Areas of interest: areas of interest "Traffic and Vehicle Management"
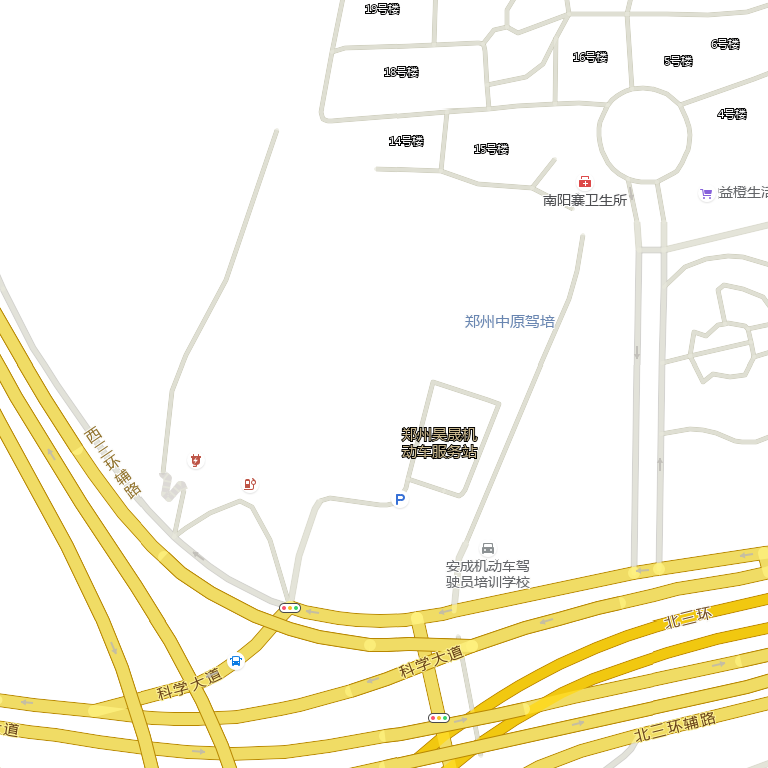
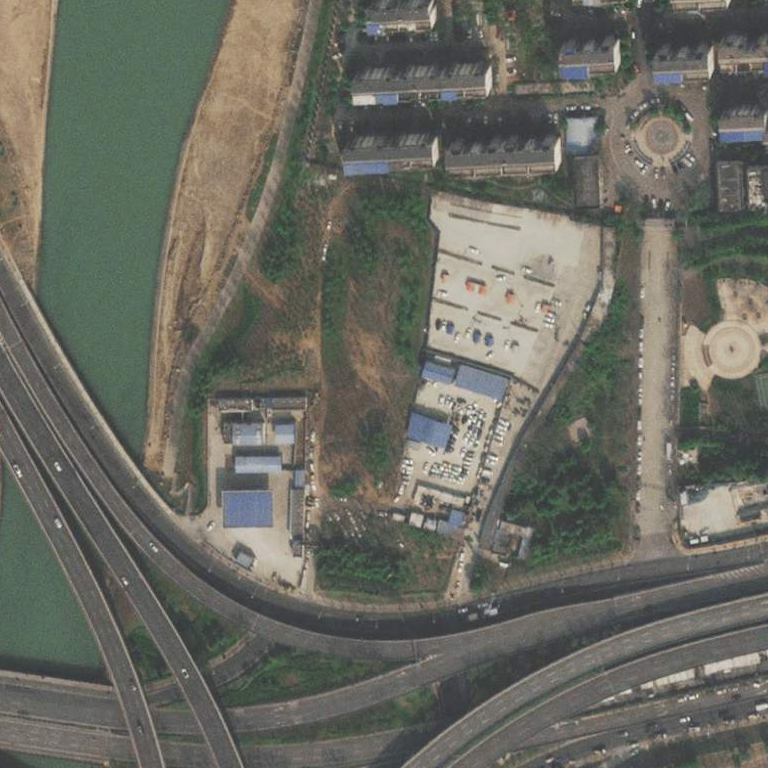